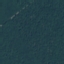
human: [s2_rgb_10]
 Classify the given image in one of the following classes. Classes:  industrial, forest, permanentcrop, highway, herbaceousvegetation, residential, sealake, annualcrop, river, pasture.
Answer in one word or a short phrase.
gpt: Forest